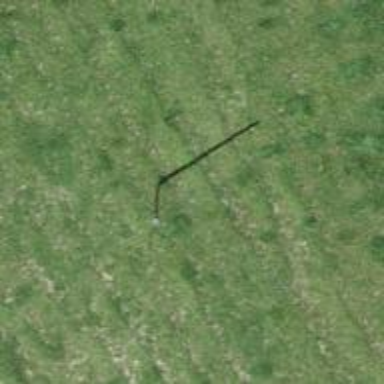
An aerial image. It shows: Power pole.